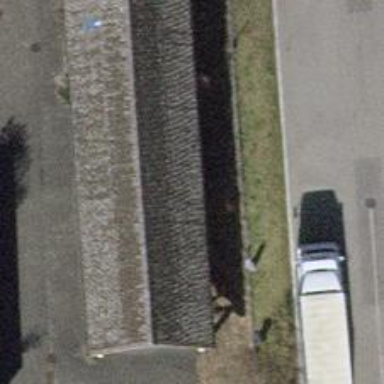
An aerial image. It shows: Carport building.